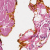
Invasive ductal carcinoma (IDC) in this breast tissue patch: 0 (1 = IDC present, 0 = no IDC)